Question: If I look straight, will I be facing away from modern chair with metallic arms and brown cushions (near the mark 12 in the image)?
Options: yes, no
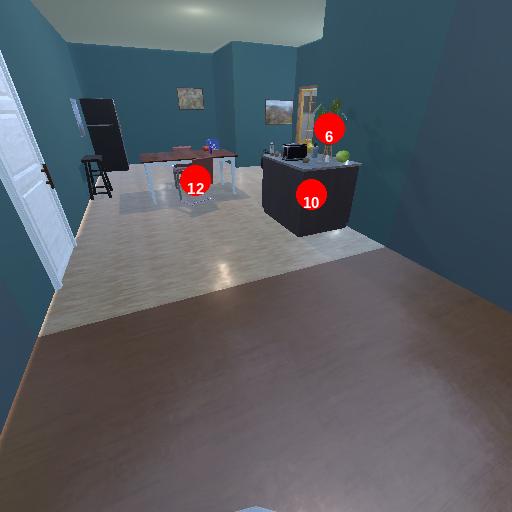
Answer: yes